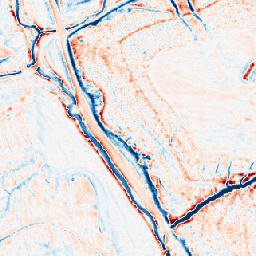
Category: edge_preserving
Decomposition family: anisotropic_diffusion
Decomposition parameters: iterations: 20
kappa: 10
gamma: 0.2
Upsampling method: area
Upsampling parameters: scale: 8
Upsampling scale: 8